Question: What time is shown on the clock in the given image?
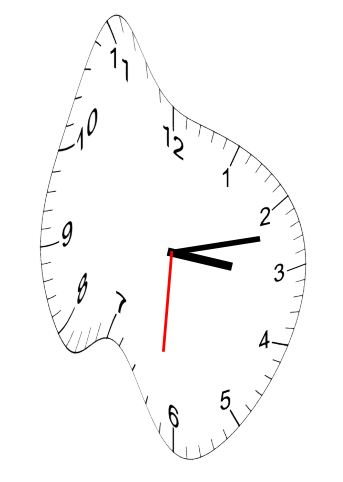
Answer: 03:12:31